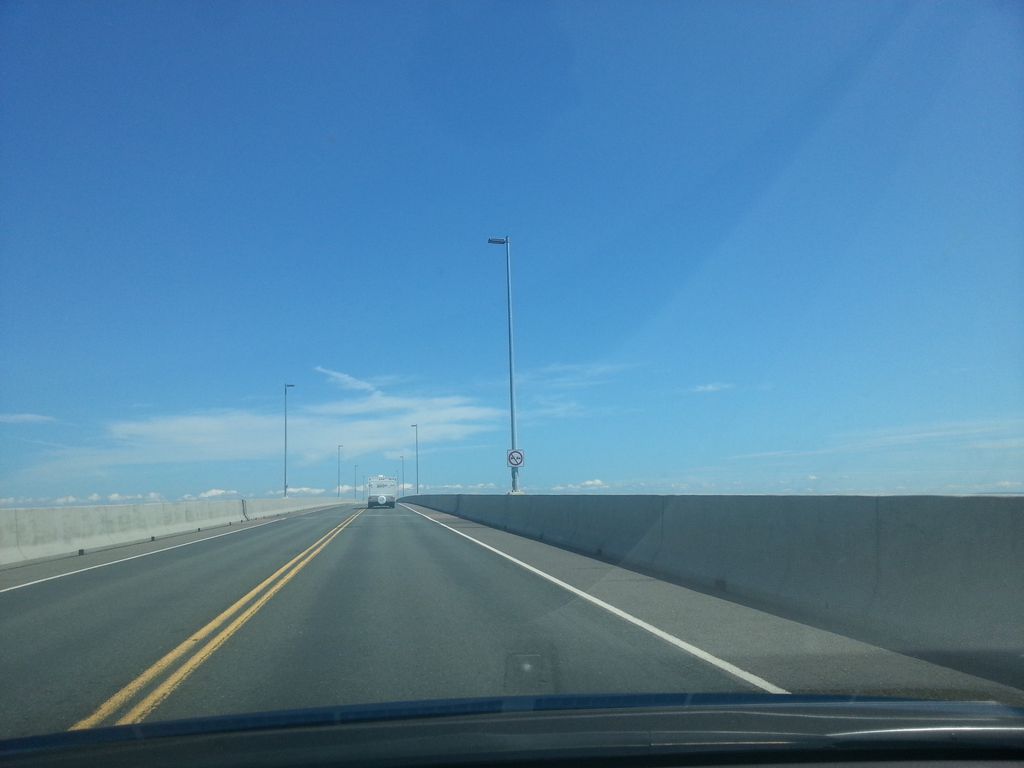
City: charlottetown